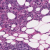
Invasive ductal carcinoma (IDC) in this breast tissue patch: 1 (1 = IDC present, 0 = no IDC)